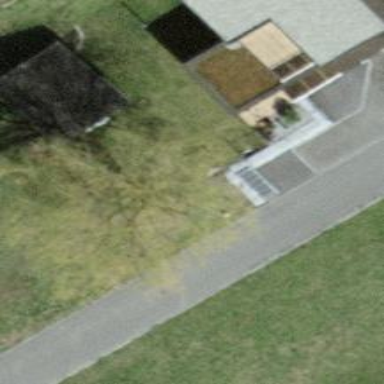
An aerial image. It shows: Beautiful tree in nature.